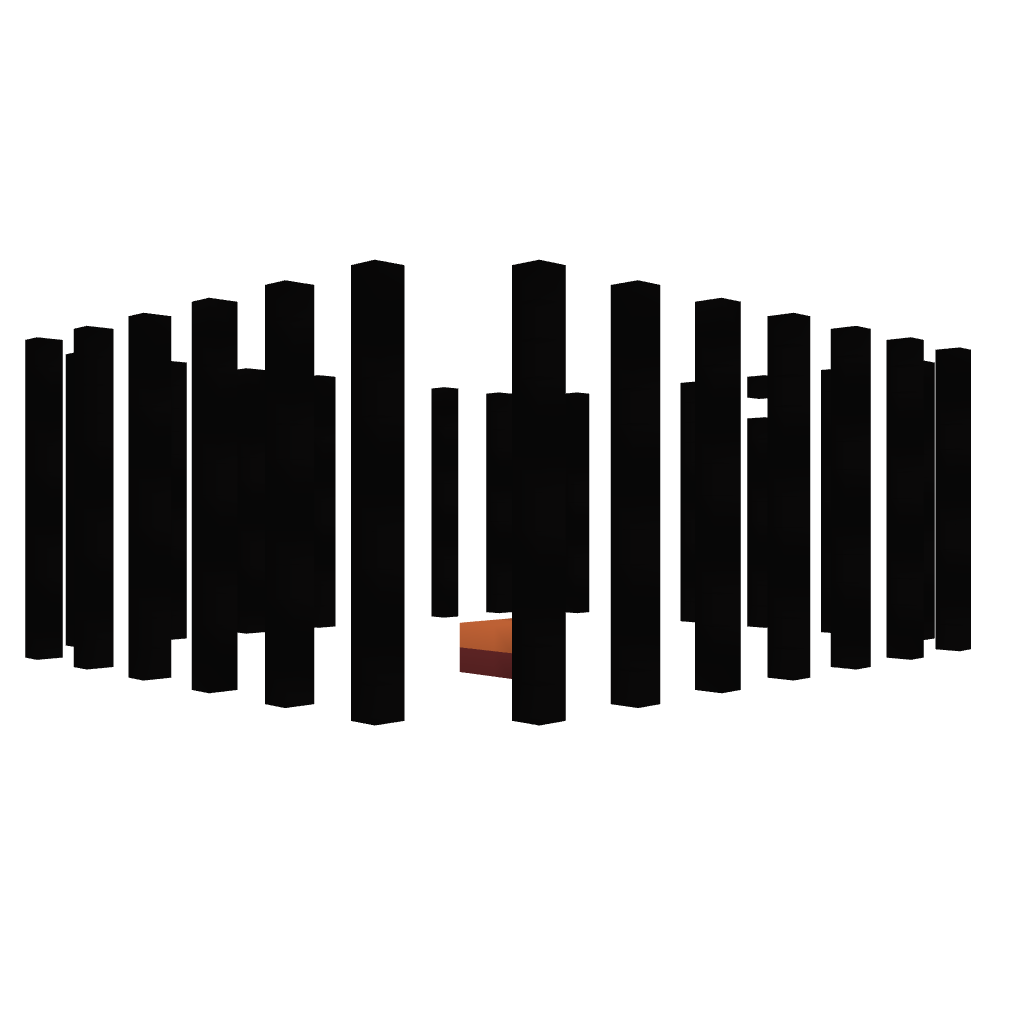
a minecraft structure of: Greek Temple